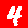
Digit: 4